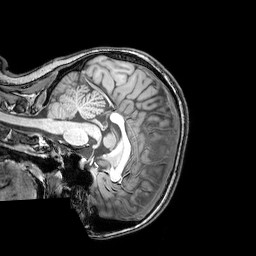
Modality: T1w
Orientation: sagittal
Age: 26
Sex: female
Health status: healthy
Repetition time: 0.081 s
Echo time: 0.037 s